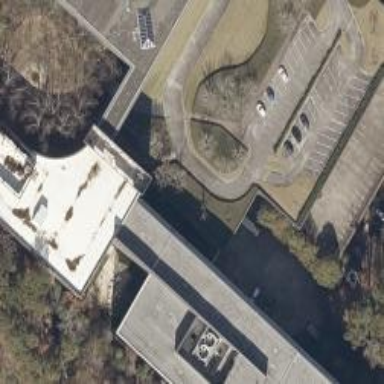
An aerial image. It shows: Office building.